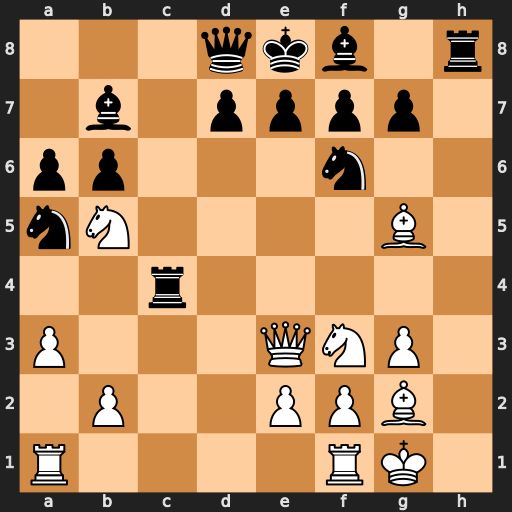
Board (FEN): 3qkb1r/1b1pppp1/pp3n2/nN4B1/2r5/P3QNP1/1P2PPB1/R4RK1
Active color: w
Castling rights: k
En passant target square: -
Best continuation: Nd6#